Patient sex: M
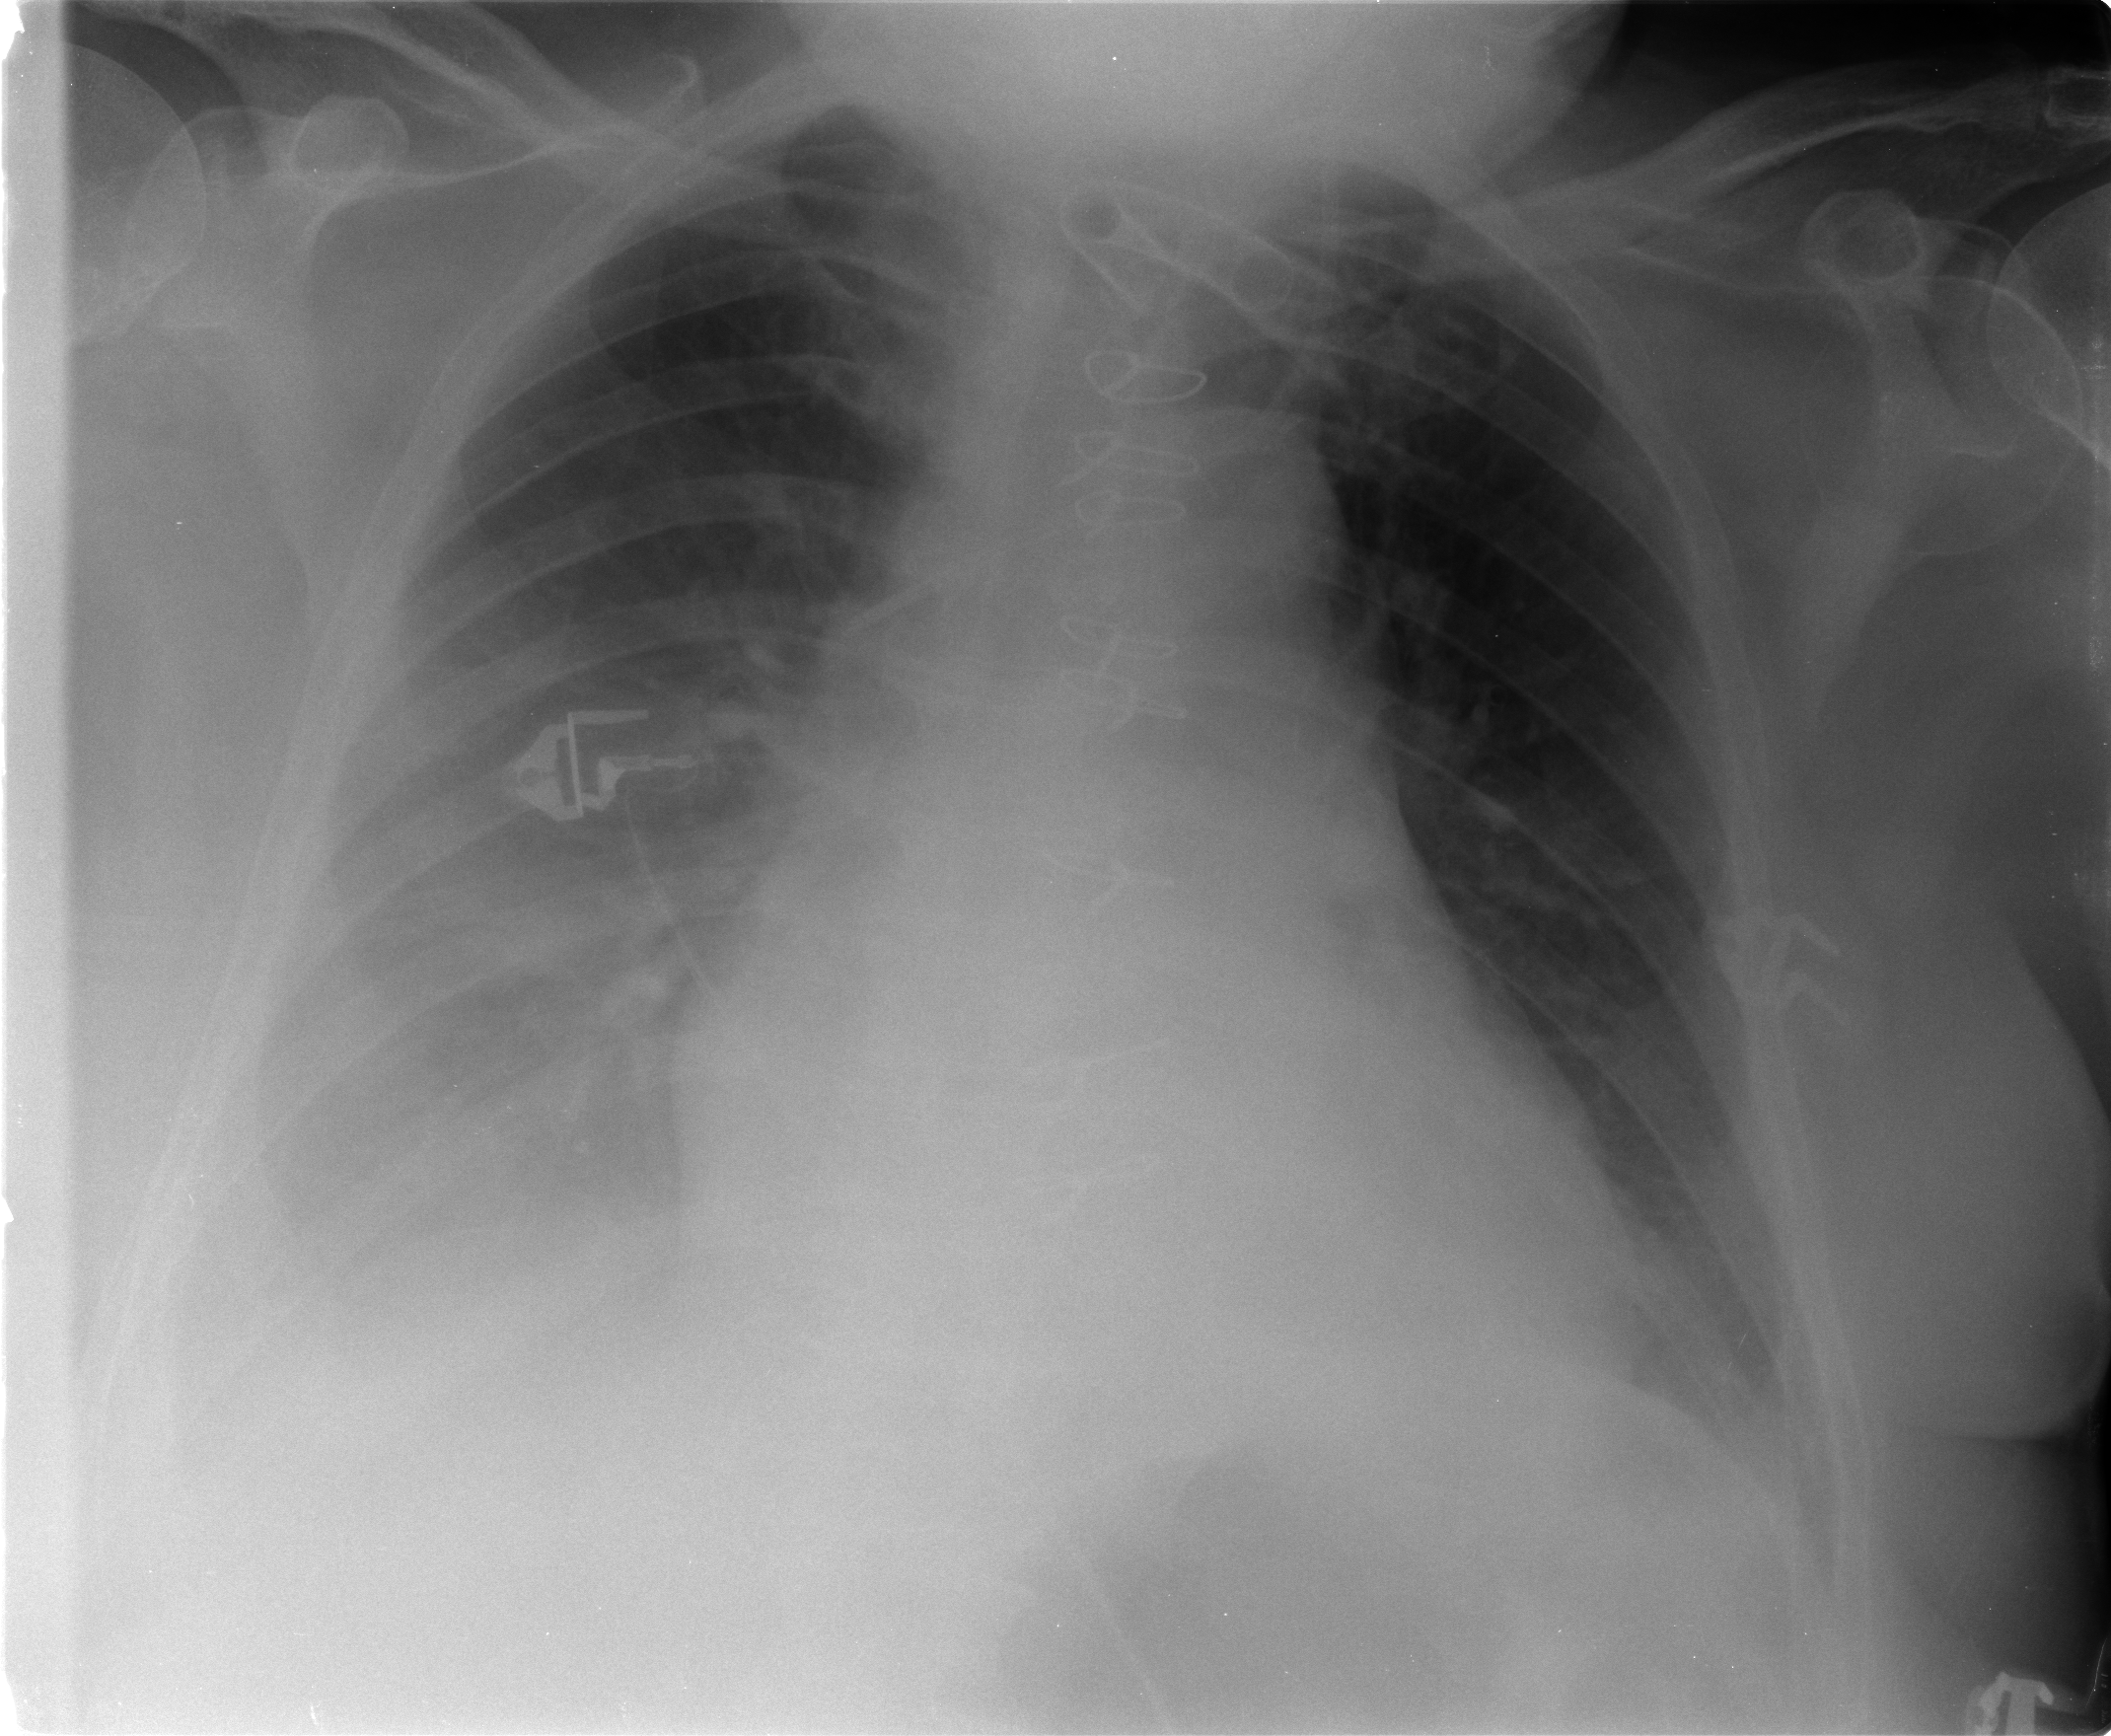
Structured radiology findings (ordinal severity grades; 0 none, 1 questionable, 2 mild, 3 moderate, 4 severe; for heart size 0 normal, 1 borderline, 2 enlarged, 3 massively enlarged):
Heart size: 2
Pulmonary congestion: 0
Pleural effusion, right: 2
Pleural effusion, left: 0
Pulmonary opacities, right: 0
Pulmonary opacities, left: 0
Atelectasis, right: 2
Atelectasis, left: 1